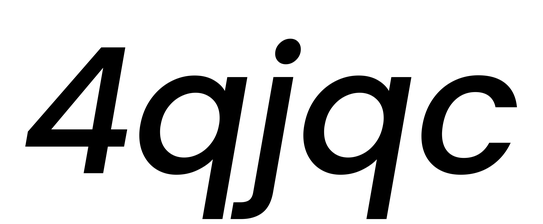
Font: Poppins-MediumItalic